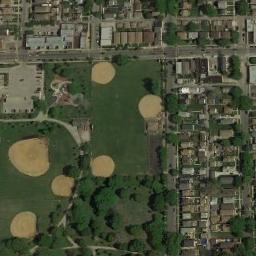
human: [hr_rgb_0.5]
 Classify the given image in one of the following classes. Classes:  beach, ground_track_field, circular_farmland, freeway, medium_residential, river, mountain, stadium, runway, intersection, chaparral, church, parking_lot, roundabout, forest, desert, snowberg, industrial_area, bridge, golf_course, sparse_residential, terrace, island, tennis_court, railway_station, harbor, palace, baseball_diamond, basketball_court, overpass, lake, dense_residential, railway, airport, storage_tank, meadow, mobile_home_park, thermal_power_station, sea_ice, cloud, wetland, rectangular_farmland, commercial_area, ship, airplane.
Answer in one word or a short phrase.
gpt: baseball_diamond